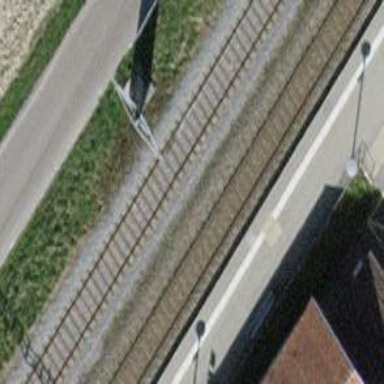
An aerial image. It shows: Railway stop with public transport stop position.